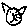
Label: cat